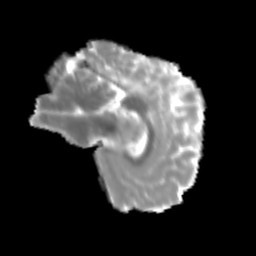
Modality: MD
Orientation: sagittal
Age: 25
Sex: female
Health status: healthy
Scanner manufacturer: siemens
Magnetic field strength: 3 T
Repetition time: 3.6 s
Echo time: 0.0964 s